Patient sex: M
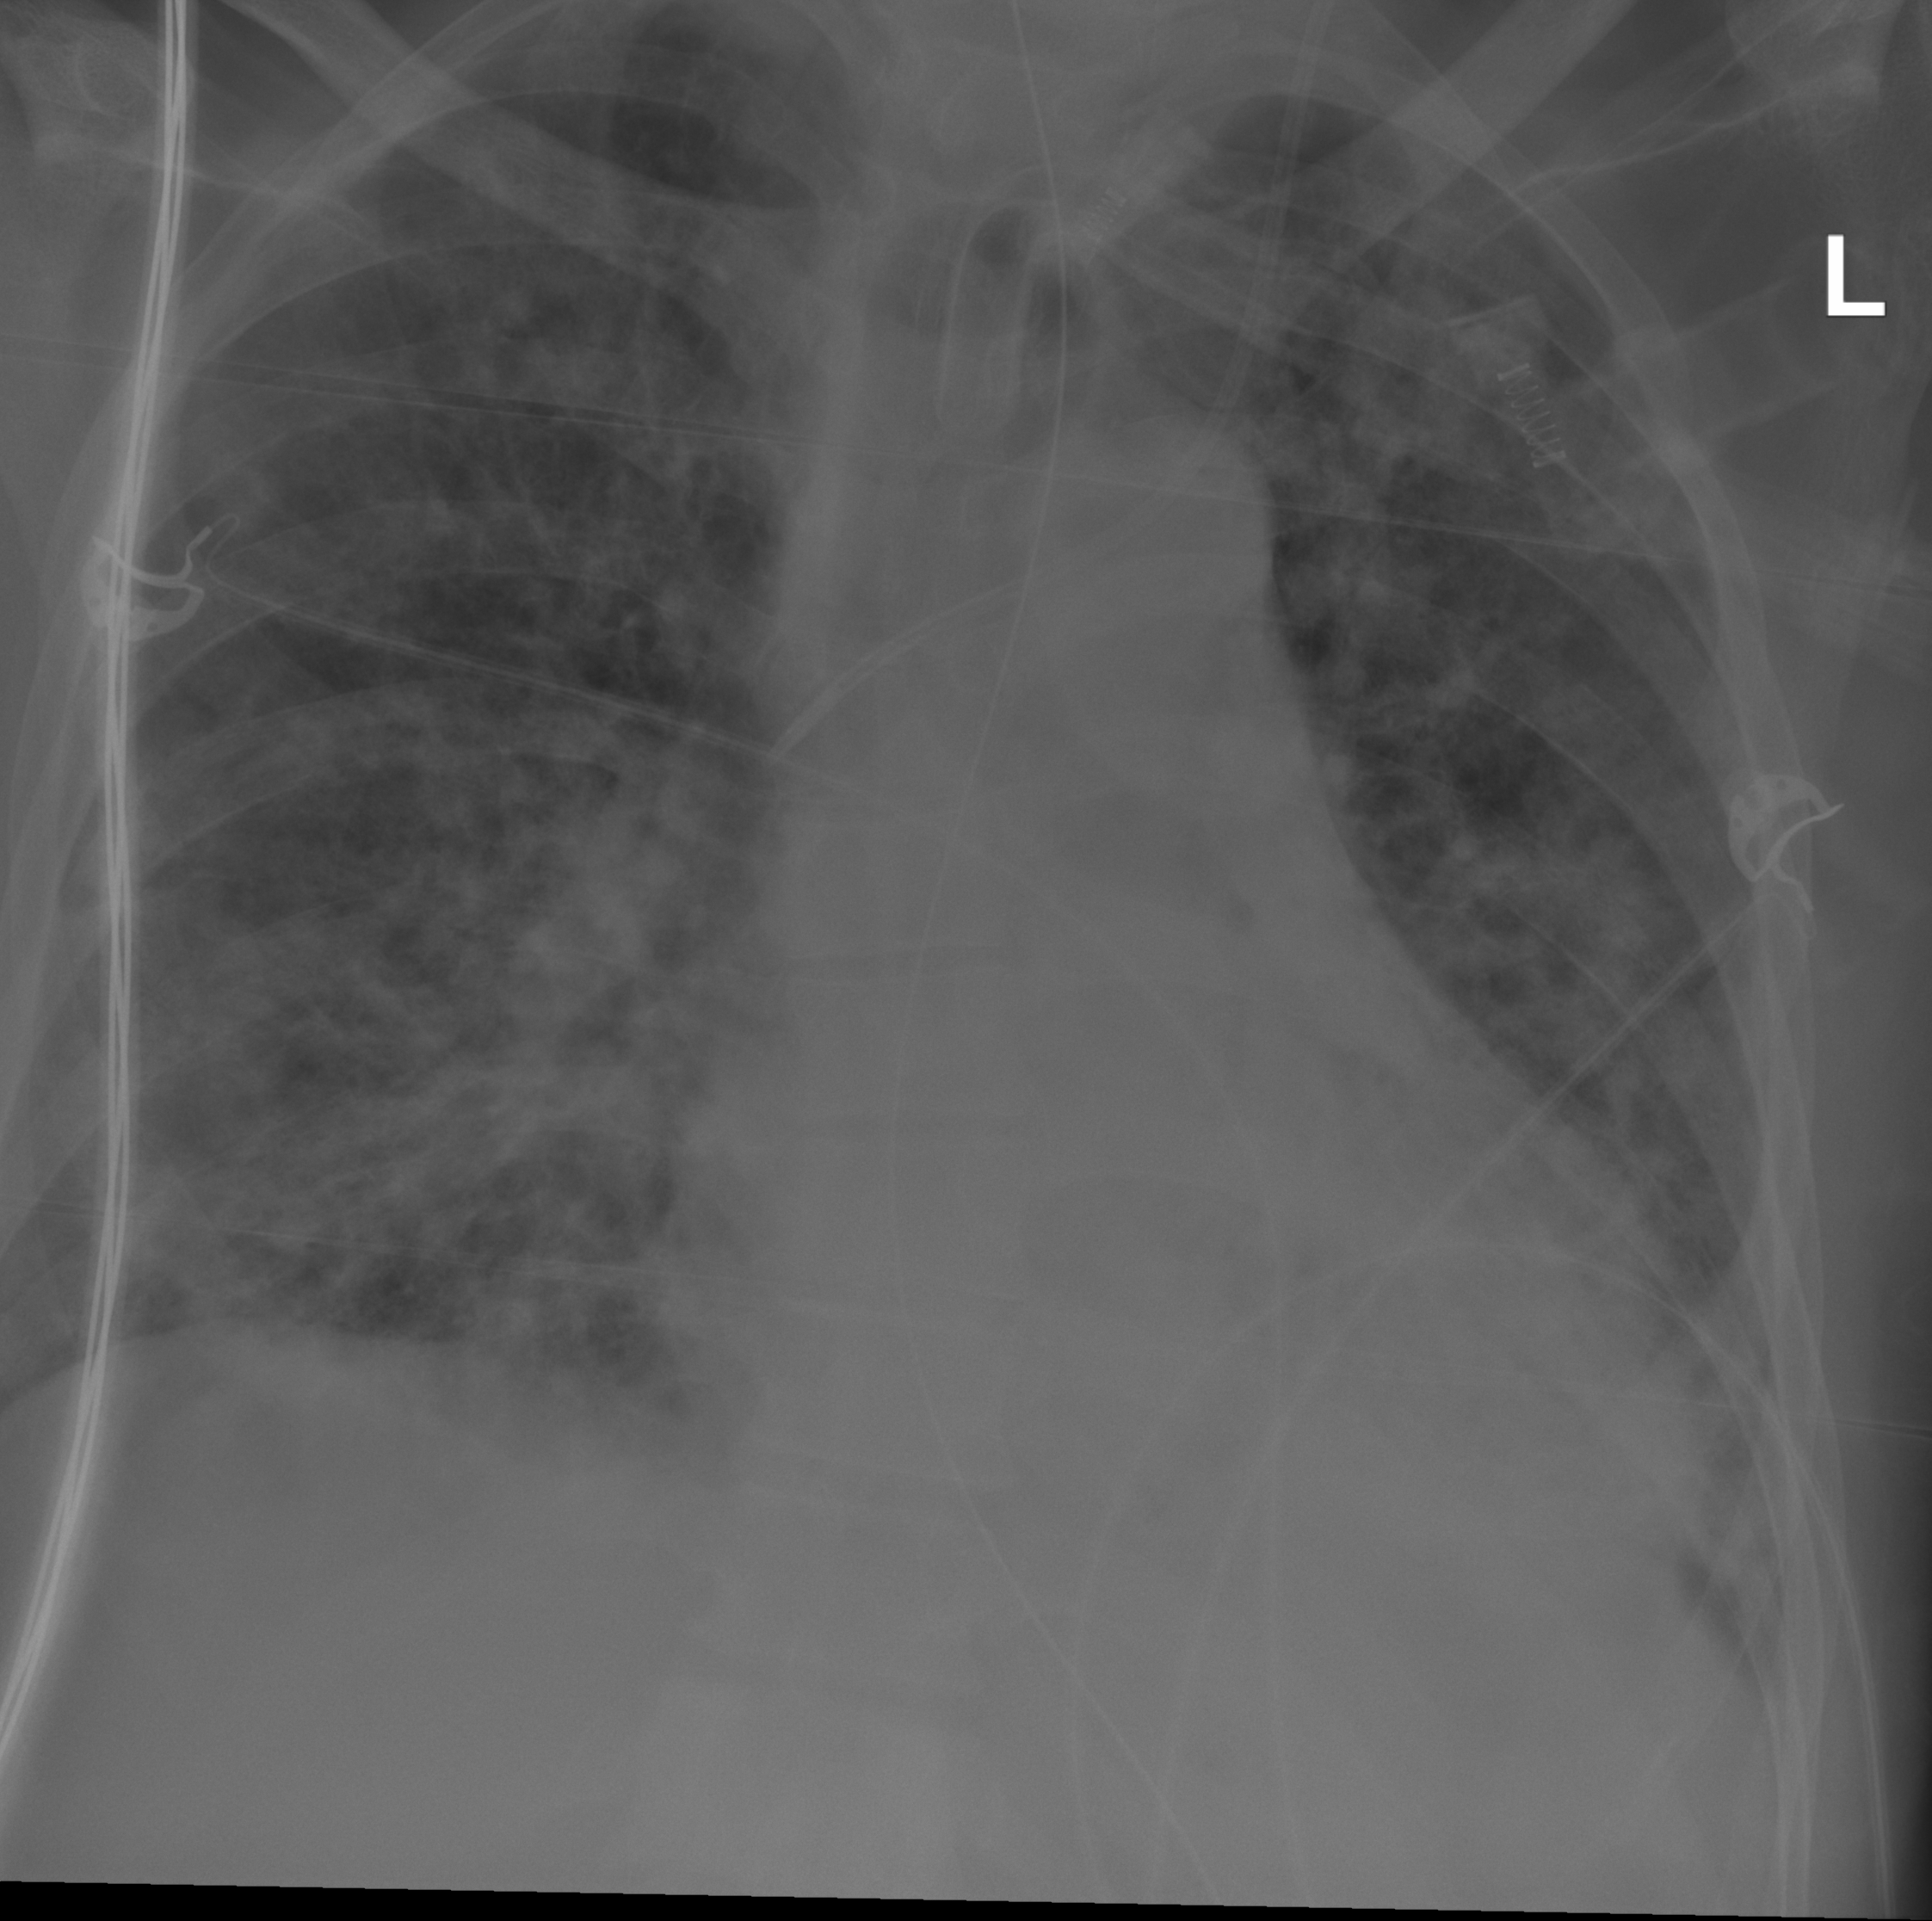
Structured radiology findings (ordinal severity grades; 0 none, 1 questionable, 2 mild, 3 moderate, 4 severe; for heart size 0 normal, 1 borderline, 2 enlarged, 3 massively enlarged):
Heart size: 0
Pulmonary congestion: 0
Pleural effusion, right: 0
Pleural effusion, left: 2
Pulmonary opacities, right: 3
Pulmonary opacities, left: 3
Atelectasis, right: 2
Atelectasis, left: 2